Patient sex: M
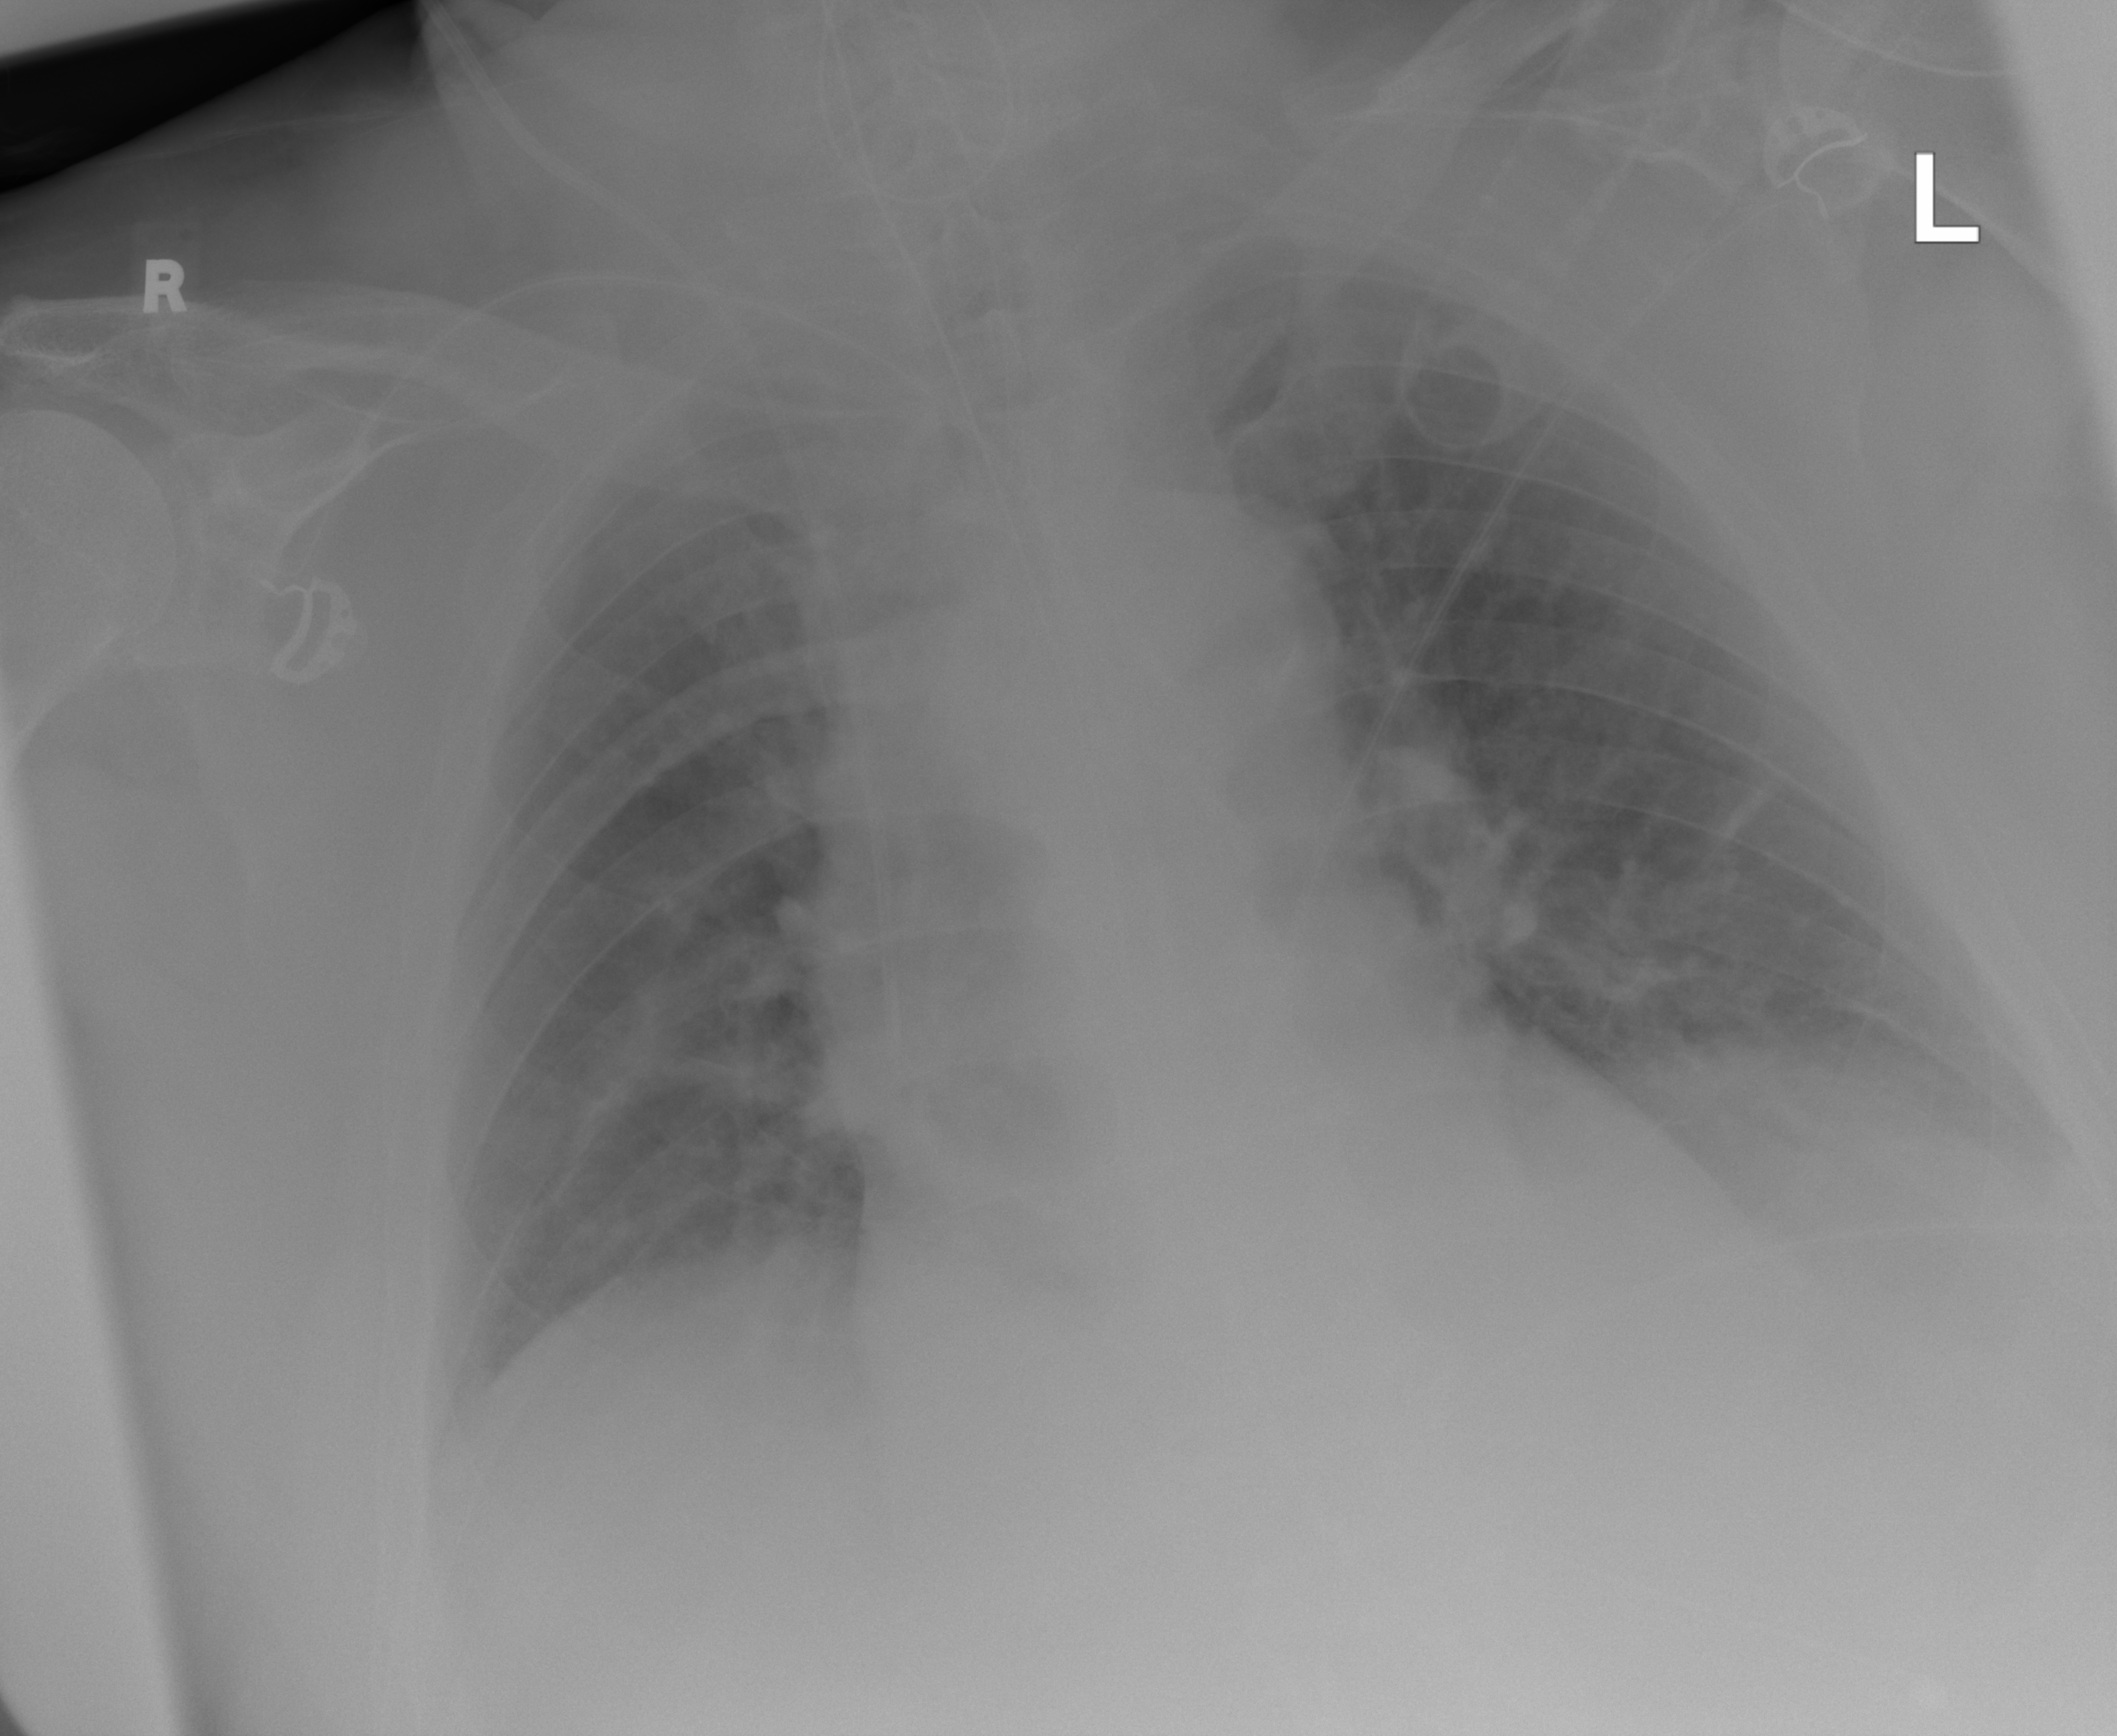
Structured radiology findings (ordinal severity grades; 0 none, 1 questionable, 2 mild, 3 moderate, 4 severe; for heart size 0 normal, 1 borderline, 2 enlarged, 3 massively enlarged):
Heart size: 1
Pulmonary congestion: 0
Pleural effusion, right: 0
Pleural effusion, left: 2
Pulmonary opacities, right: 0
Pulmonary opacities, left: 0
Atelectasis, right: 2
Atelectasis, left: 2